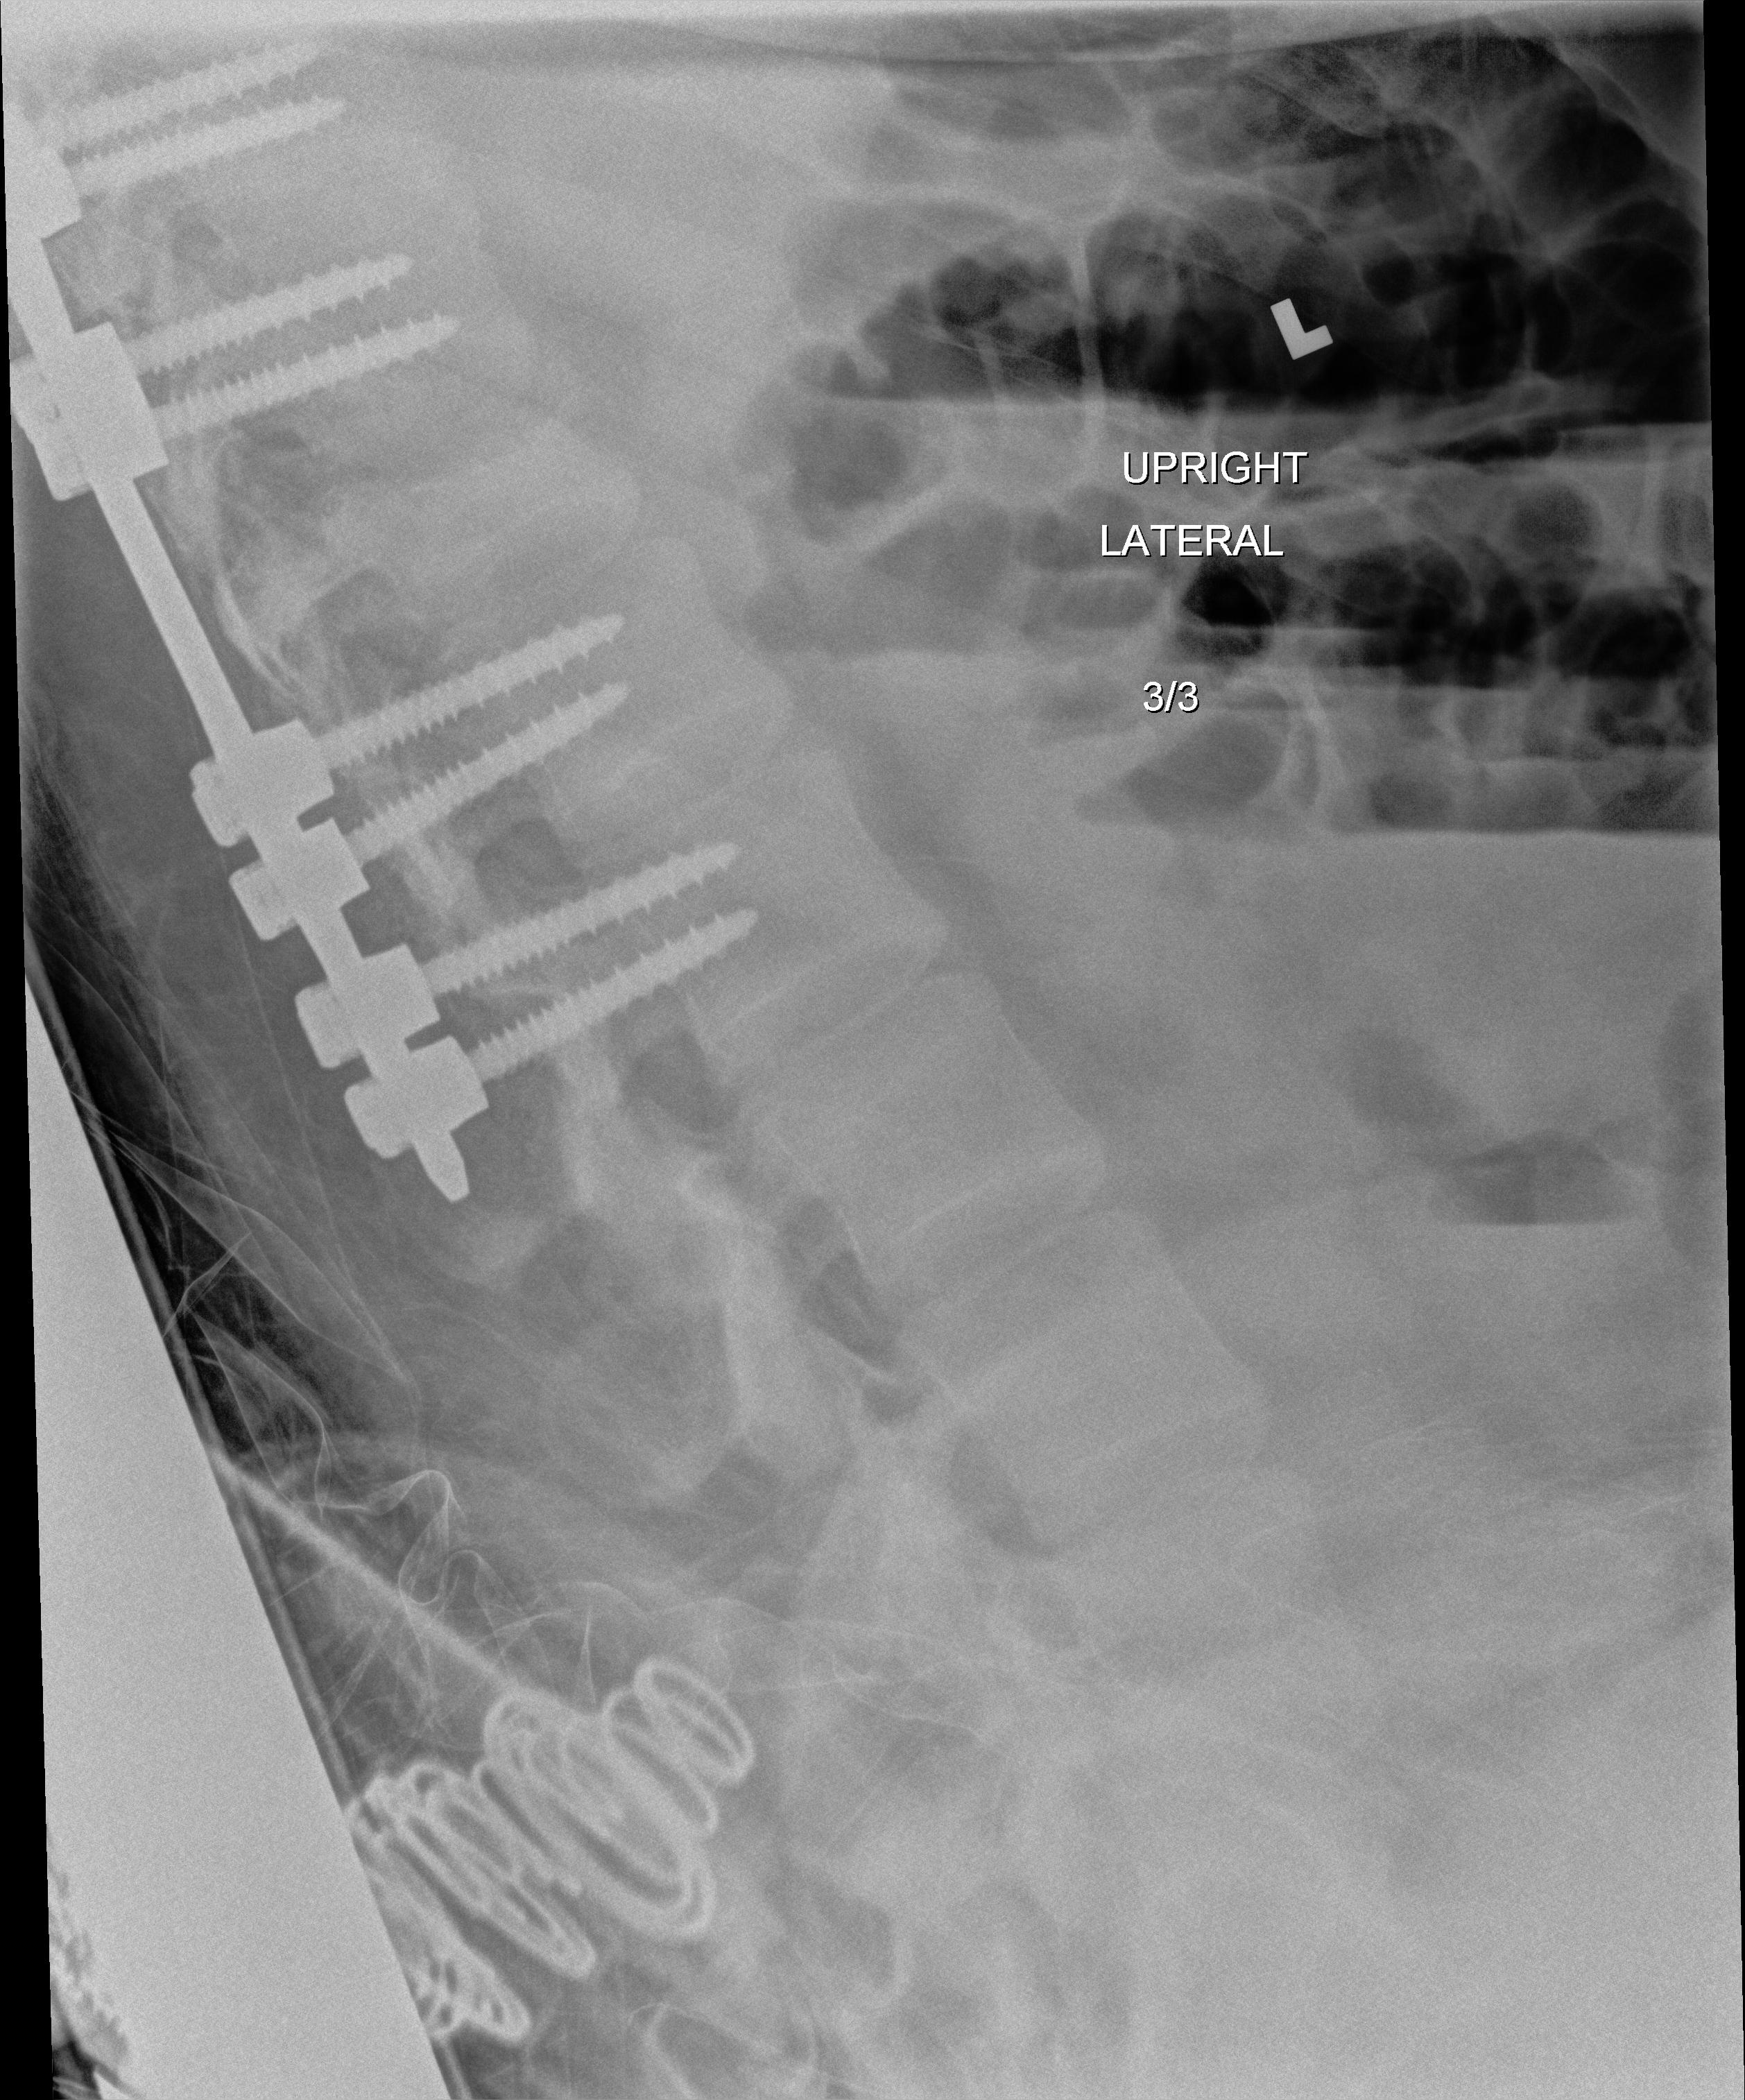
View: LATERAL
Implant manufacturer: medtronic solera